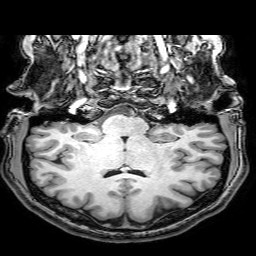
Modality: T1w
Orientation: sagittal
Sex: female
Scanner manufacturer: philips
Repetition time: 0.008128 s
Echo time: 0.00372 s